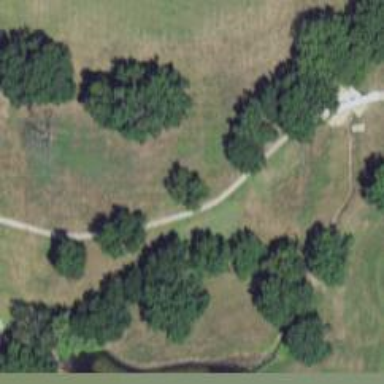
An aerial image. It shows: Service road used as golf cart path.